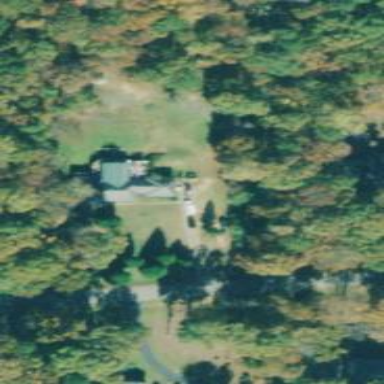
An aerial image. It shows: Driveway leading to service road.